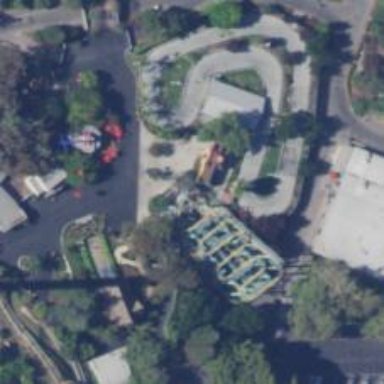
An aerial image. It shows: Thrilling roller coaster attraction.